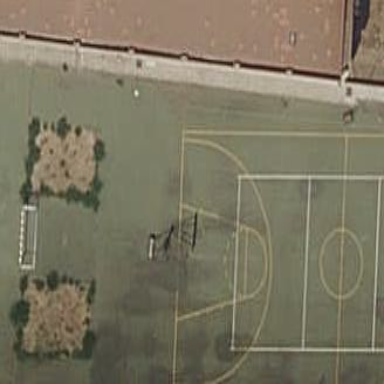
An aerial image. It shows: Basketball court on leisure land pitch.